Question: IDE VS2010, c# .net 4.0
I need to resize columns of datagridview programmatically so I have written following code:
'''
internal static void ResizeGridViewColumns1(Control c, int incrColumn = 5)
{
DataGridView gv = c as DataGridView;
foreach (DataGridViewColumn currentColumn in gv.Columns)
{
currentColumn.Width +=incrColumn;
}
}
'''
above code is working to resizing columns for datagridview, but I also wants to resize the width of gridNumberColumn (don't know technical term) (see red-boxed part).
please tell me how to resize this red-boxed part programmatically.

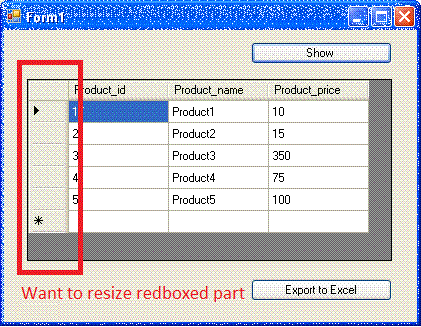
Answer: "redbox part" is a row headers area of 'DataGridView'. There is special property for width of that area: 'RowHeadersWidth'
so you need
'''
DataGridView gv = c as DataGridView;
gv.RowHeadersWidth += incrColumn;
'''